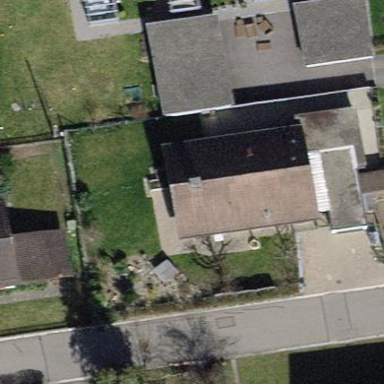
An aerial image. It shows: Building with tile roof.